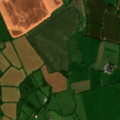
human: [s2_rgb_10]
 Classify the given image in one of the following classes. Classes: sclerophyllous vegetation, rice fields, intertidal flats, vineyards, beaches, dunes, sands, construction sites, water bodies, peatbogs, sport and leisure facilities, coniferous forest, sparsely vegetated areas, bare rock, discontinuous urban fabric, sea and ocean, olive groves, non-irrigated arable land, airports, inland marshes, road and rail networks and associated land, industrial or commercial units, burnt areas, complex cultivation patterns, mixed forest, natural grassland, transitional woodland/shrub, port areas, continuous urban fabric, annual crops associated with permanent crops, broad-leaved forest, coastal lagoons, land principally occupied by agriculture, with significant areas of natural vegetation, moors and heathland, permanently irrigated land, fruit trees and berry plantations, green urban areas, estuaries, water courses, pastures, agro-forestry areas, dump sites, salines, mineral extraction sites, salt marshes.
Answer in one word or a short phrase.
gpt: discontinuous urban fabric, non-irrigated arable land, pastures